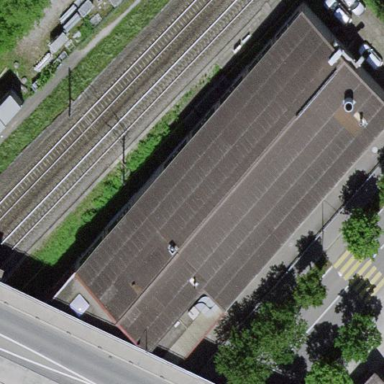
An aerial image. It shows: Commercial building.